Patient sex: M
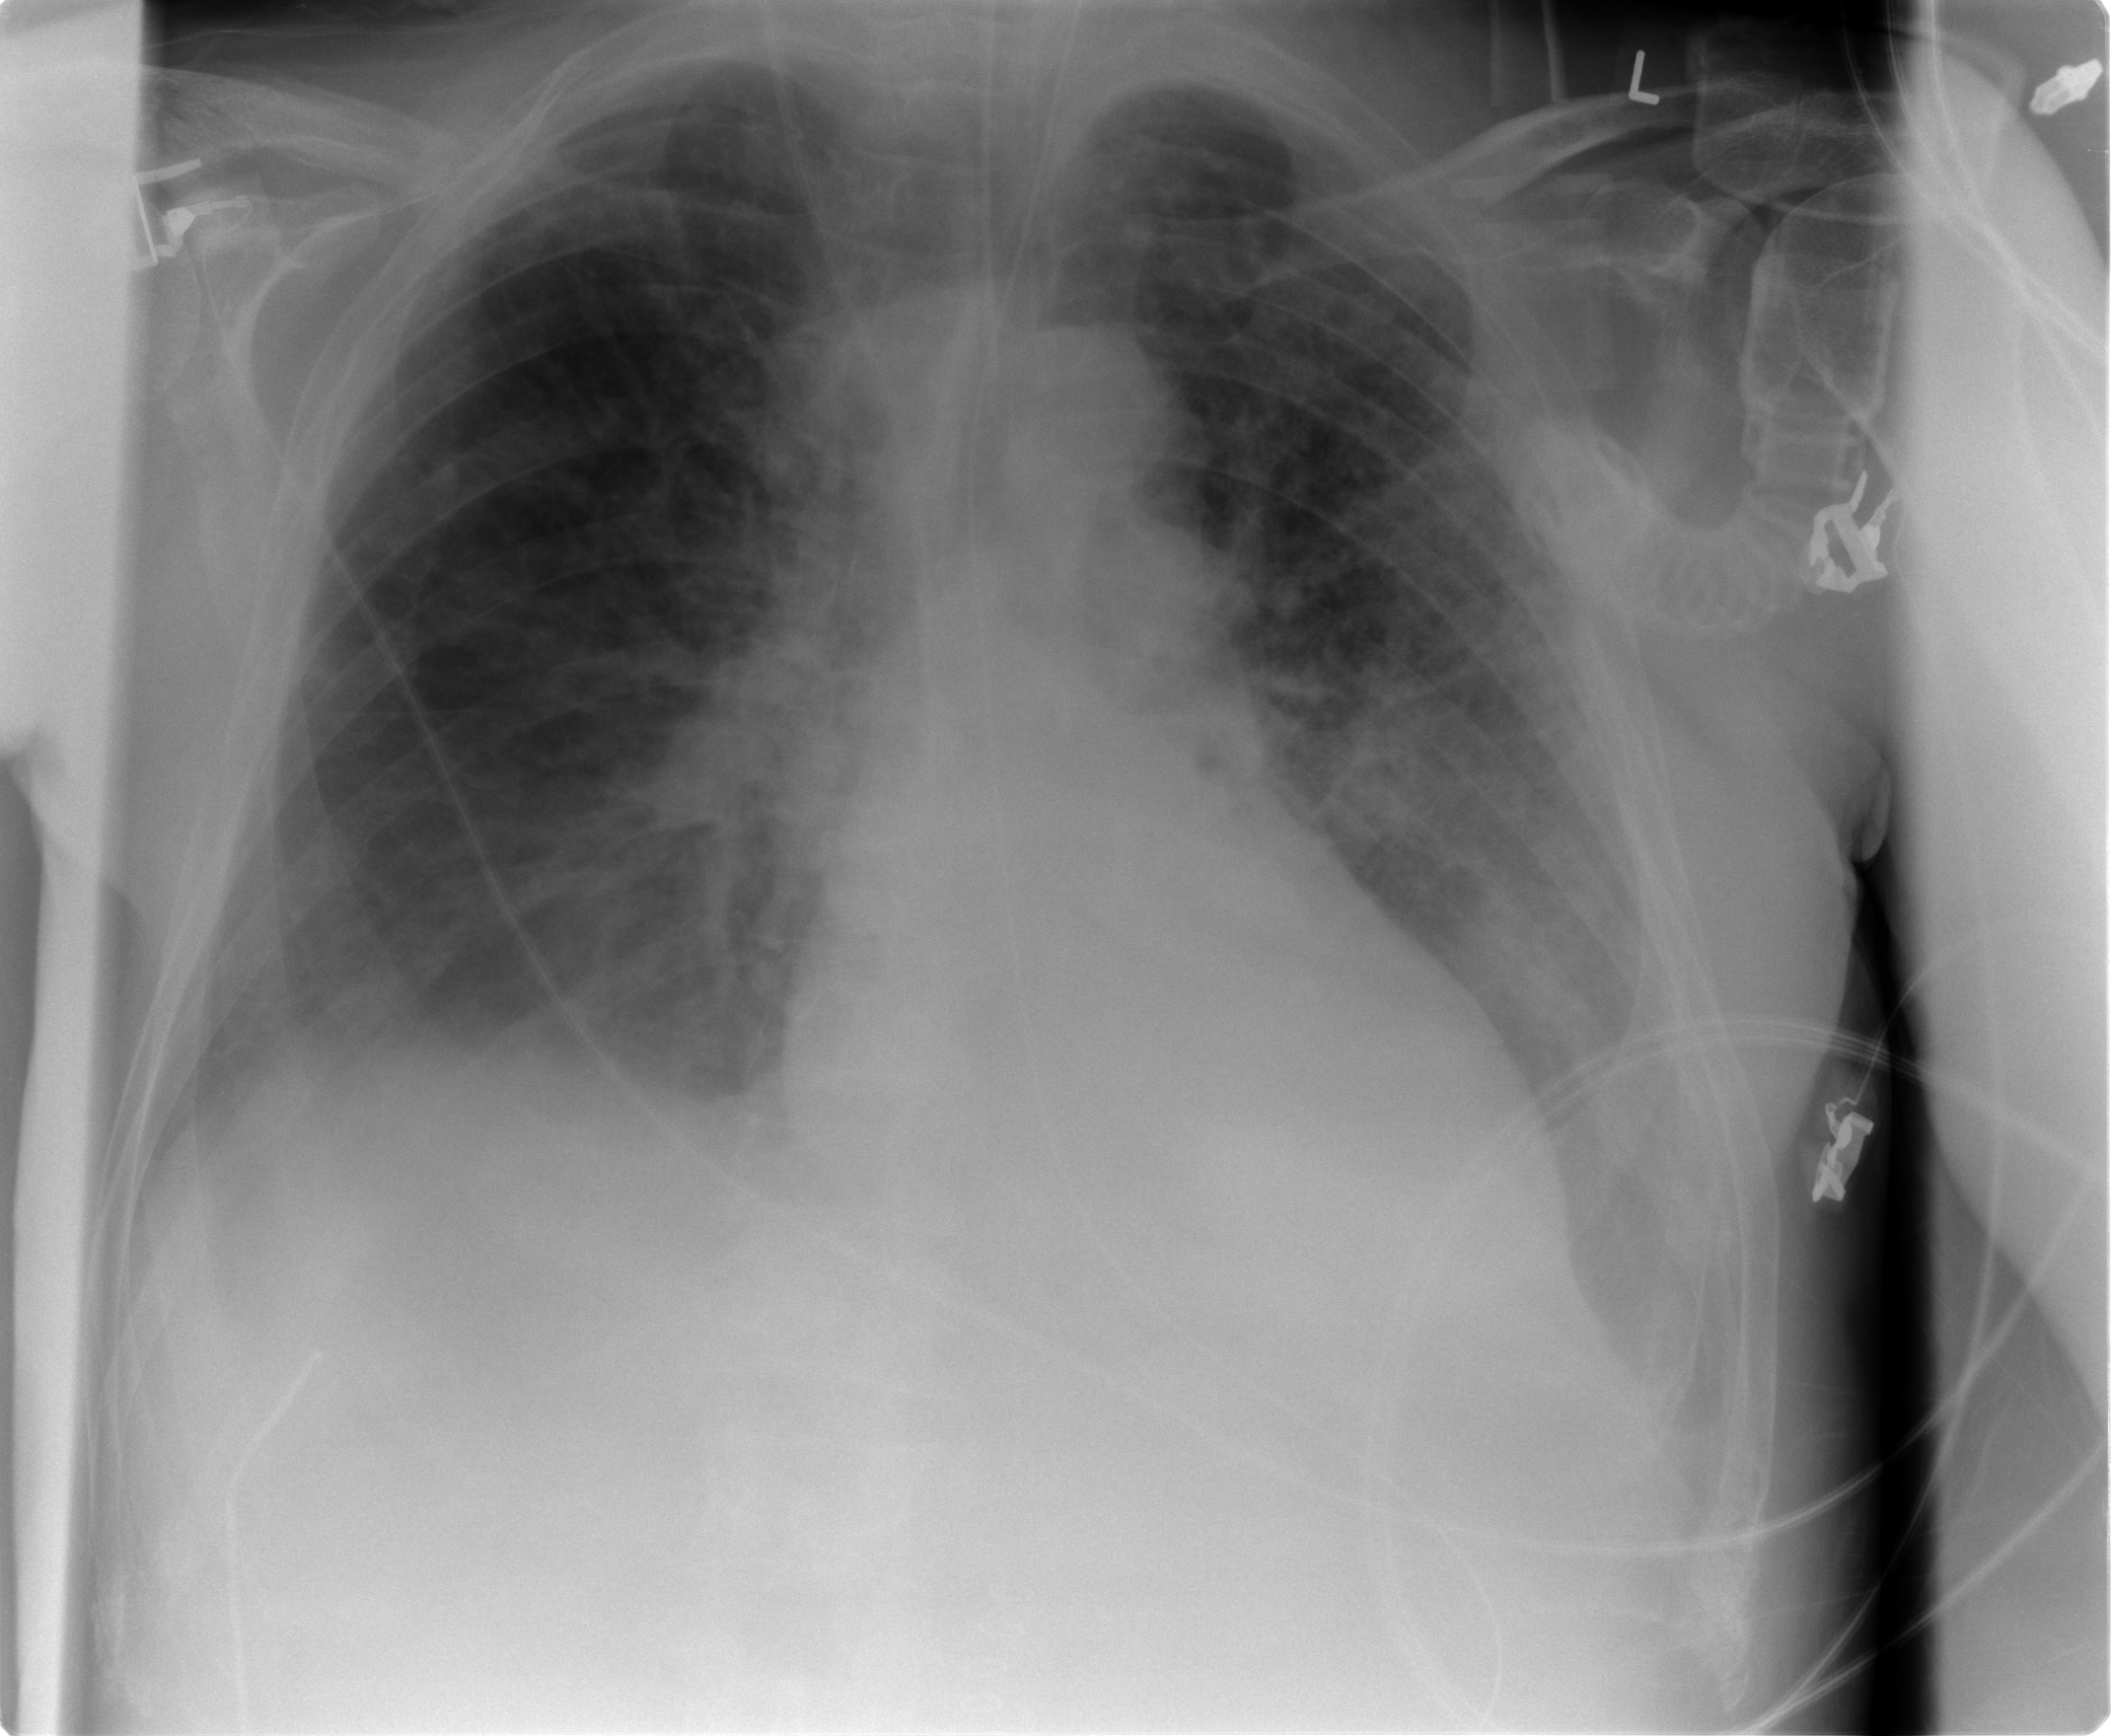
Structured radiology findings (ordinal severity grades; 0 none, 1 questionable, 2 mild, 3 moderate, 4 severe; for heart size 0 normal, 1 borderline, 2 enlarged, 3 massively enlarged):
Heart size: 0
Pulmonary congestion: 2
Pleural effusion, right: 1
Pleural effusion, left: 2
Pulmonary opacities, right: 2
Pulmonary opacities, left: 2
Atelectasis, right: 2
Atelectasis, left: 2